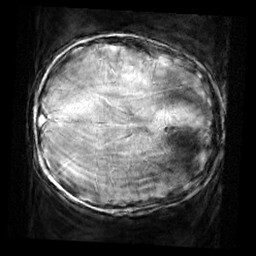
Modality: SWI
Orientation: axial
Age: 10
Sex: male
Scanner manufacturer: siemens
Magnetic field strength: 3 T
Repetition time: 0.027 s
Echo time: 0.02 s